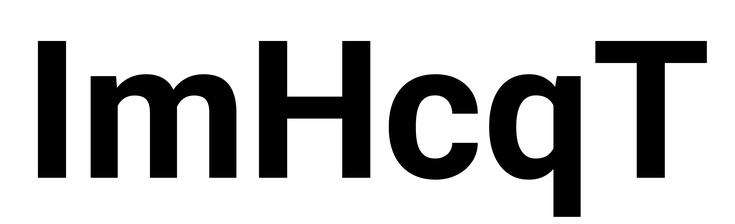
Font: Roboto_Bold